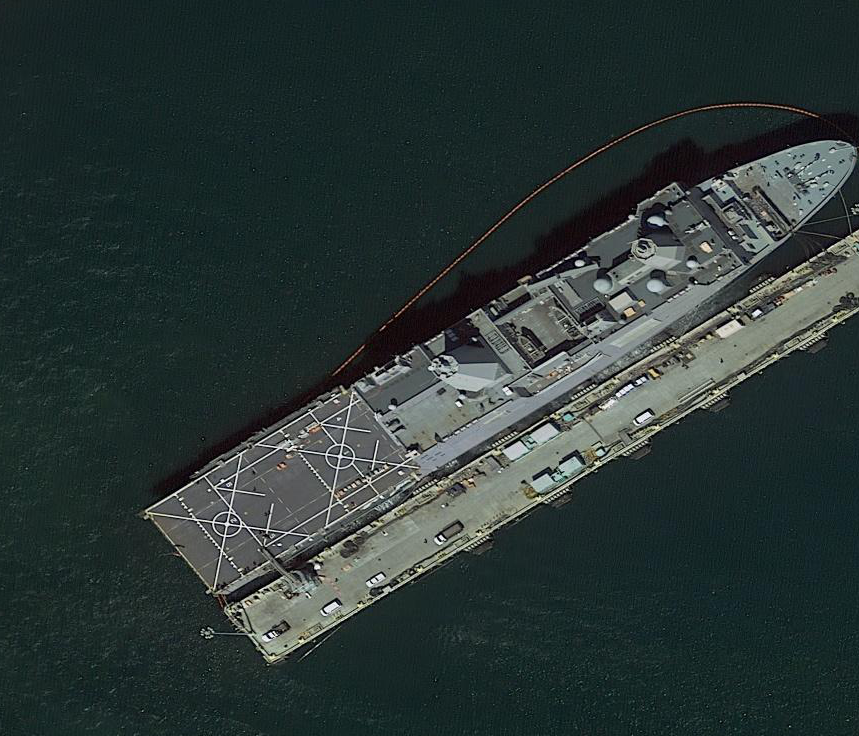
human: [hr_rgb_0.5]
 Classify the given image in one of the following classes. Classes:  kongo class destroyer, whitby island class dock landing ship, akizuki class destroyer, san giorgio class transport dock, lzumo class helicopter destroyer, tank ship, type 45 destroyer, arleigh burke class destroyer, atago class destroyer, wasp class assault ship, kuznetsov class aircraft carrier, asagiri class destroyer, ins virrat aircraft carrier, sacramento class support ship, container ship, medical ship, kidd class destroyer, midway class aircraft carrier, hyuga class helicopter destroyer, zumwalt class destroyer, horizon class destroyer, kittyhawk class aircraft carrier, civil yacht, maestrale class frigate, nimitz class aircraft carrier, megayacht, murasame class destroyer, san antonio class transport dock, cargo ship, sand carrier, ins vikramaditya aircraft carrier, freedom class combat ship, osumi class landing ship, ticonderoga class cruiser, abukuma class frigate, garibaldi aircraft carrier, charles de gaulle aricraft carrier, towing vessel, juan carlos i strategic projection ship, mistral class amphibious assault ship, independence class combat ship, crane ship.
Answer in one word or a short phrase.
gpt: San Antonio class transport dock